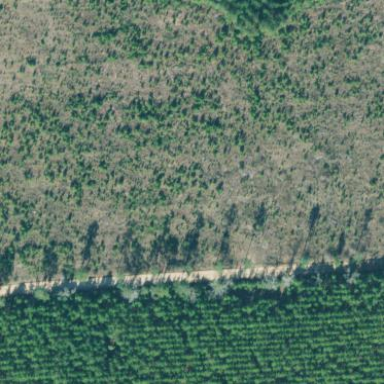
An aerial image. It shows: Forest area.